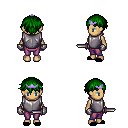
a pixel art fantasy rpg character, female body template, human, tanned skin, steel chest armor, magenta pants, green short bangs hairstyle, purple tiara, metal gloves, black slippers, dagger, four views (front, back, left, right), 2x2 character sprite sheet, small pixel art, hard edges, no anti-aliasing